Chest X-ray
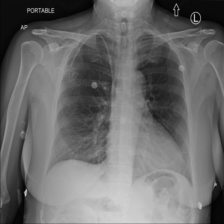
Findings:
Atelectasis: negative
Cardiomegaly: negative
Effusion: negative
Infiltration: positive
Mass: negative
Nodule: negative
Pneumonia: negative
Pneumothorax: negative
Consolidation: negative
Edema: negative
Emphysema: negative
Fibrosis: negative
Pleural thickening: negative
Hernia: negative